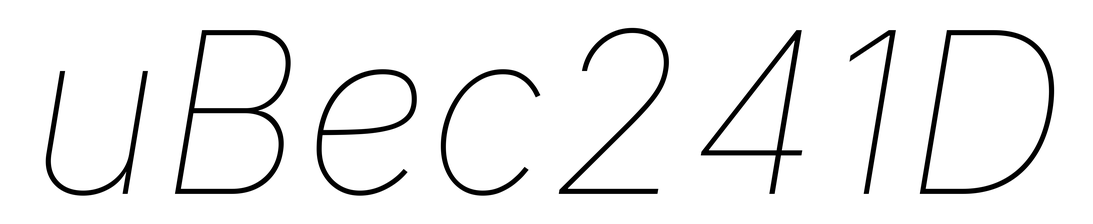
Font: Inter-Italic_Thin_Italic